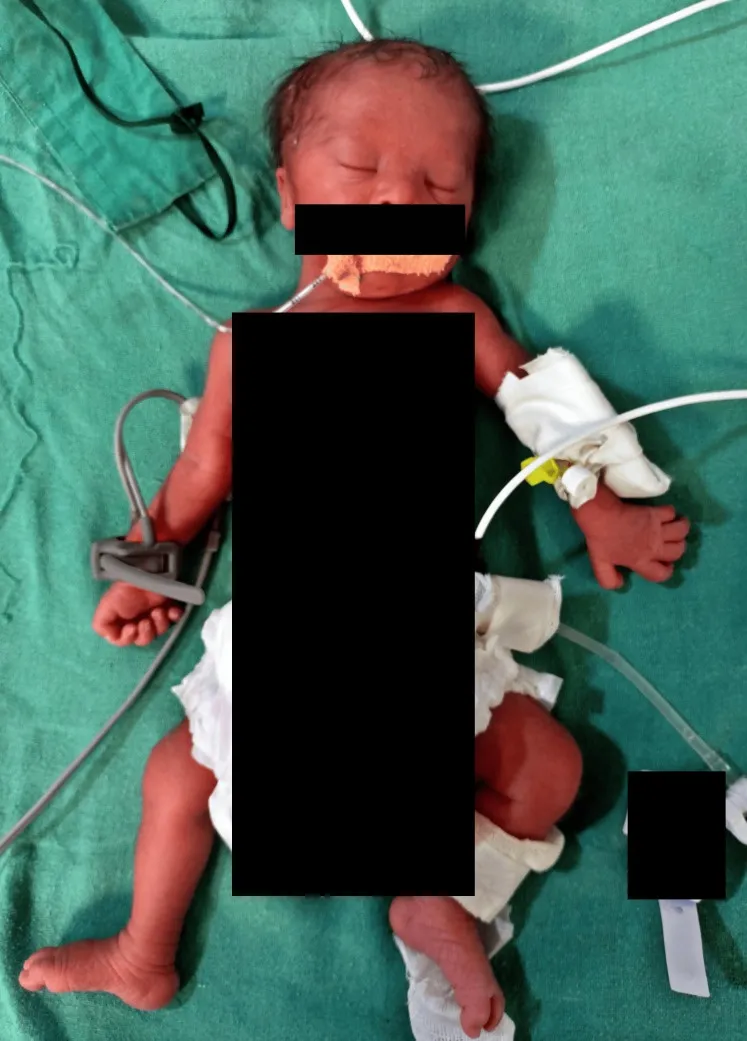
Image shows a depressed nasal bridge, small dysplastic ears, upward slanting of the eyes, flat face, short neck, and joint hyperflexibility.
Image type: medical_photograph (other_medical_photograph)